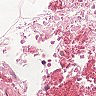
Metastatic tissue present: no